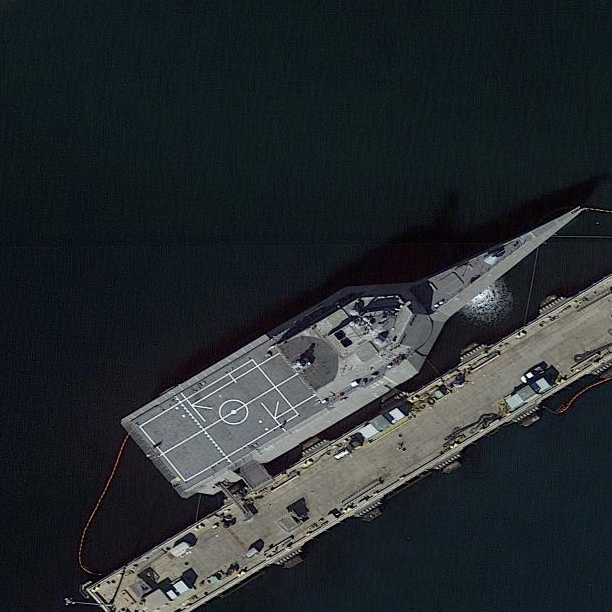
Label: Independence-class_combat_ship